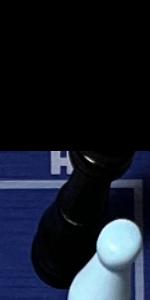
Label: King_Black